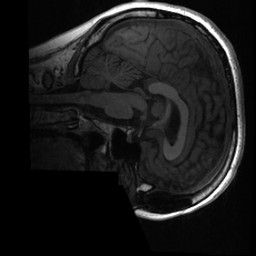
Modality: T1w
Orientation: sagittal
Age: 44
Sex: female